Question: Count the number of objects in the diagram.
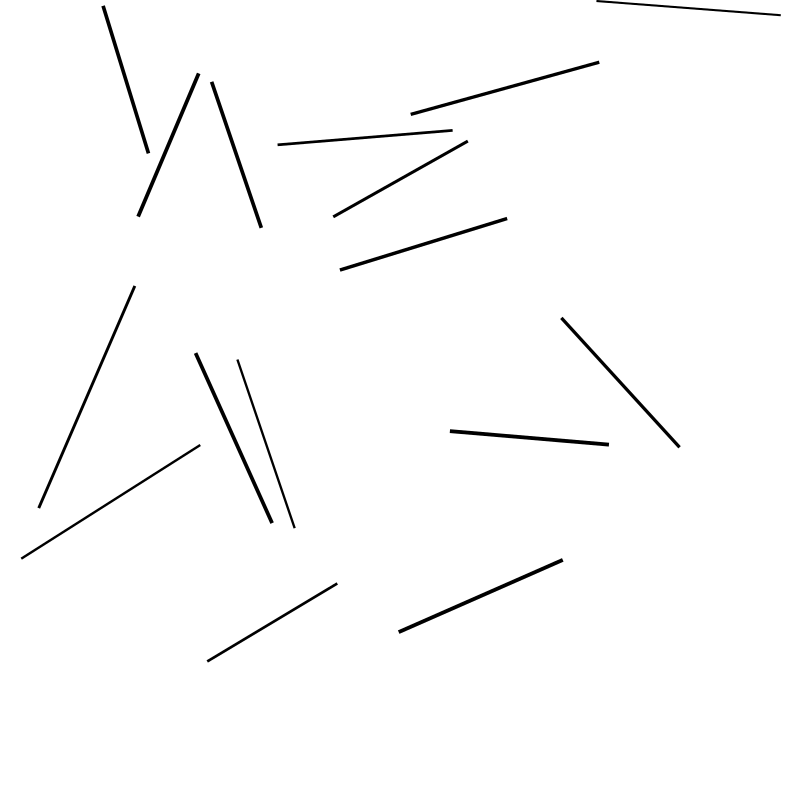
Answer: 16